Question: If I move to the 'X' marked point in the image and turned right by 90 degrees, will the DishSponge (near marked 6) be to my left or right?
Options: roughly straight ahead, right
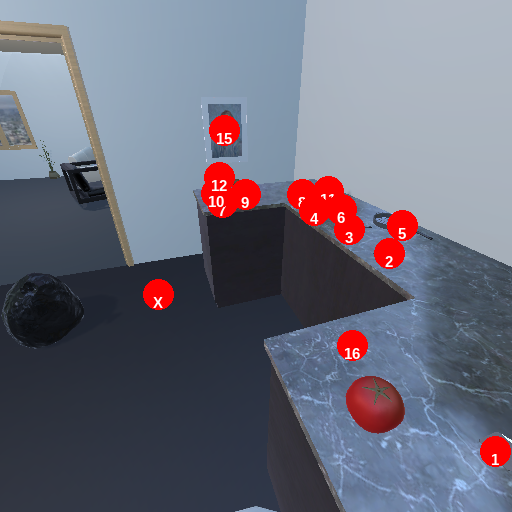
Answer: roughly straight ahead